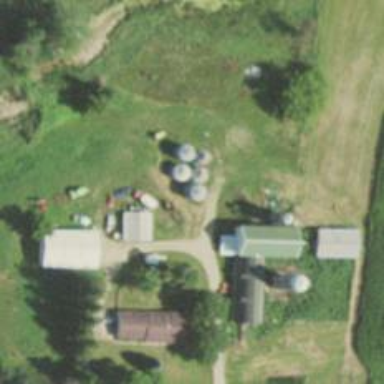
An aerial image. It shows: Silo.